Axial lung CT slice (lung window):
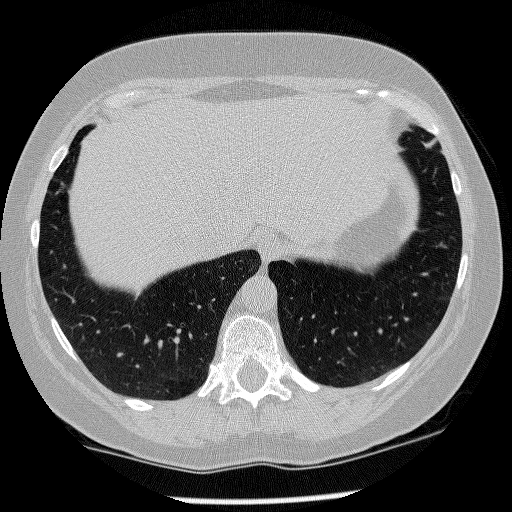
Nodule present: no